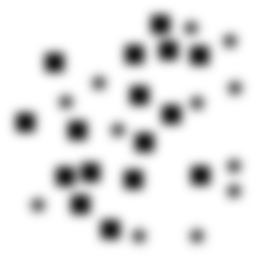
Squares: 16
Triangles: 0
Stars: 12
Total shapes: 28